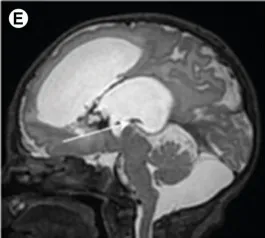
Interhemispheric cyst connecting the lateral ventricles thin arrow;. Sagittal brain T2 fast spin echo (mri sequence name) (FSE) thin arrow: closed aqueduct.
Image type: radiology (mri)